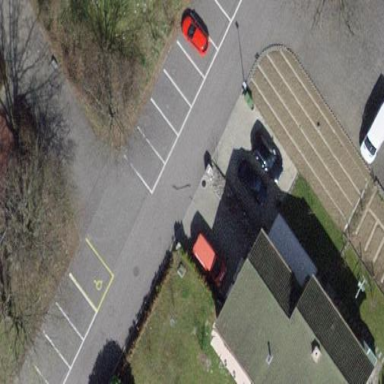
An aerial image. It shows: Parking available on the street side.